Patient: sex M, age 78
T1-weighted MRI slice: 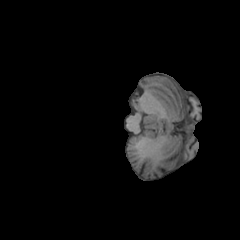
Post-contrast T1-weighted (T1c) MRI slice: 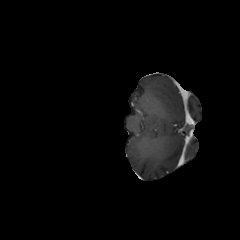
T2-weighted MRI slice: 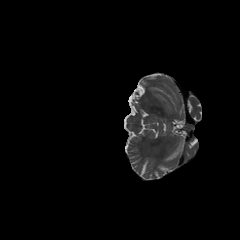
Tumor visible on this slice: no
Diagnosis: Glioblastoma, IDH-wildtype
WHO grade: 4